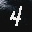
Label: 4